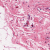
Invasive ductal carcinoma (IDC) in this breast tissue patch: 0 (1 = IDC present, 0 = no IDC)